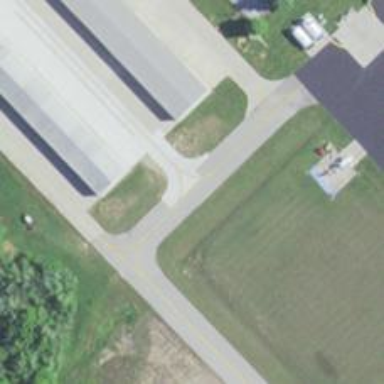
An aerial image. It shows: View of taxiway at the airport.